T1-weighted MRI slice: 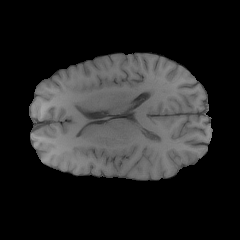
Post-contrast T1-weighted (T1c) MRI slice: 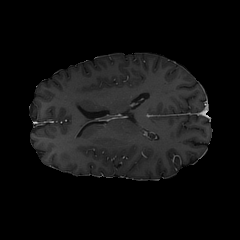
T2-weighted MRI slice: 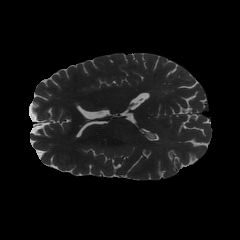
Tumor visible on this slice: no